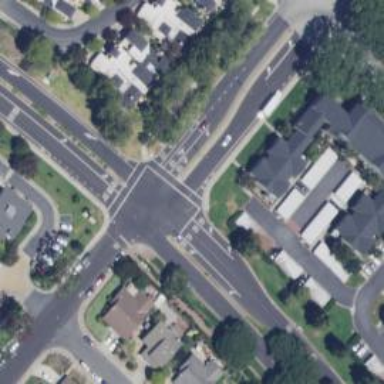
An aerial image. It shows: Marked footway with asphalt surface. The crossing includes pedestrian island.